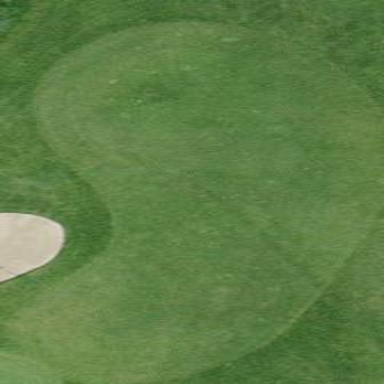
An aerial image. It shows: Grassy area designated as golf fairway.